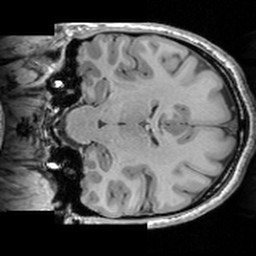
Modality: T1w
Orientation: coronal
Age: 27
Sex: female
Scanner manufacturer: siemens
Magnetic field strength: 3 T
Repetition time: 1.63 s
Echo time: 0.00311 s